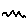
Label: zigzag